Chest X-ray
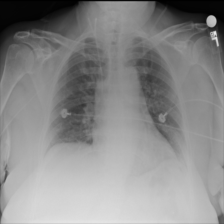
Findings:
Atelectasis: negative
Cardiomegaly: negative
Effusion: negative
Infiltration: positive
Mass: negative
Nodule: negative
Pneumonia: negative
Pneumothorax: negative
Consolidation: negative
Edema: negative
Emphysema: negative
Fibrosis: negative
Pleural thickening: negative
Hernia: negative